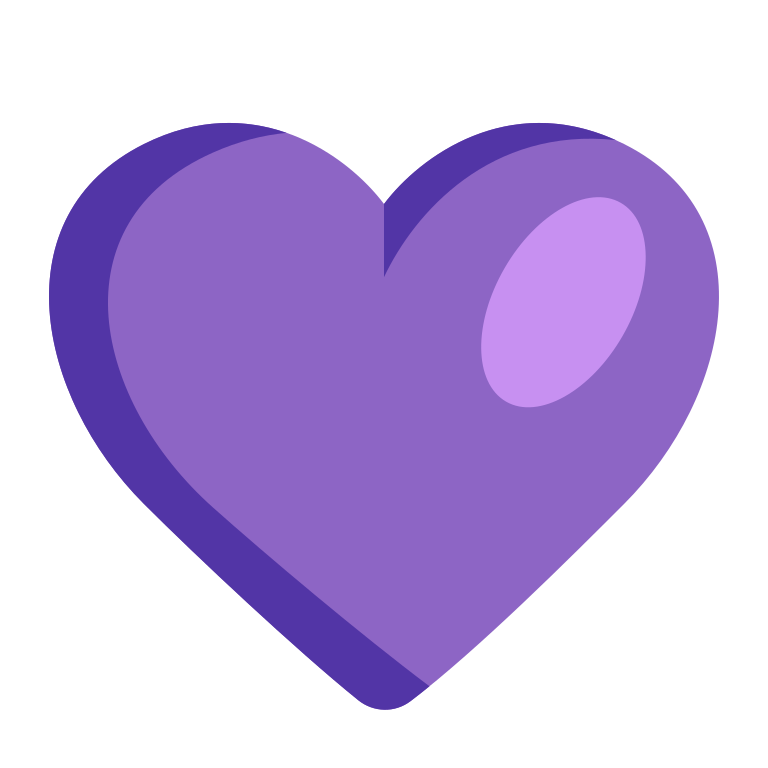
purple heart flat